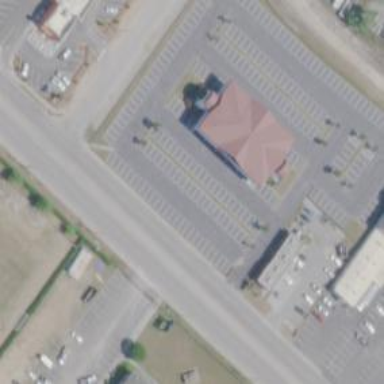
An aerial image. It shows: Parking area.